Question: I'm a newbie to Wordpress. I'm using Ubuntu. Just now I've installed Wordpress on my machine. When I click on the links in dashboard, it doesn't show any elements. I saw my database 'wordpress' which contains some tables by default. My screen looks like below.

When I click on any of the links in the left sidebar, I can't see any content in the main page.
But I'm able to see my site in 'http://localhost/wordpress/'. I can't see contents in dashboard. Am I missing anything??? Someone help me please.
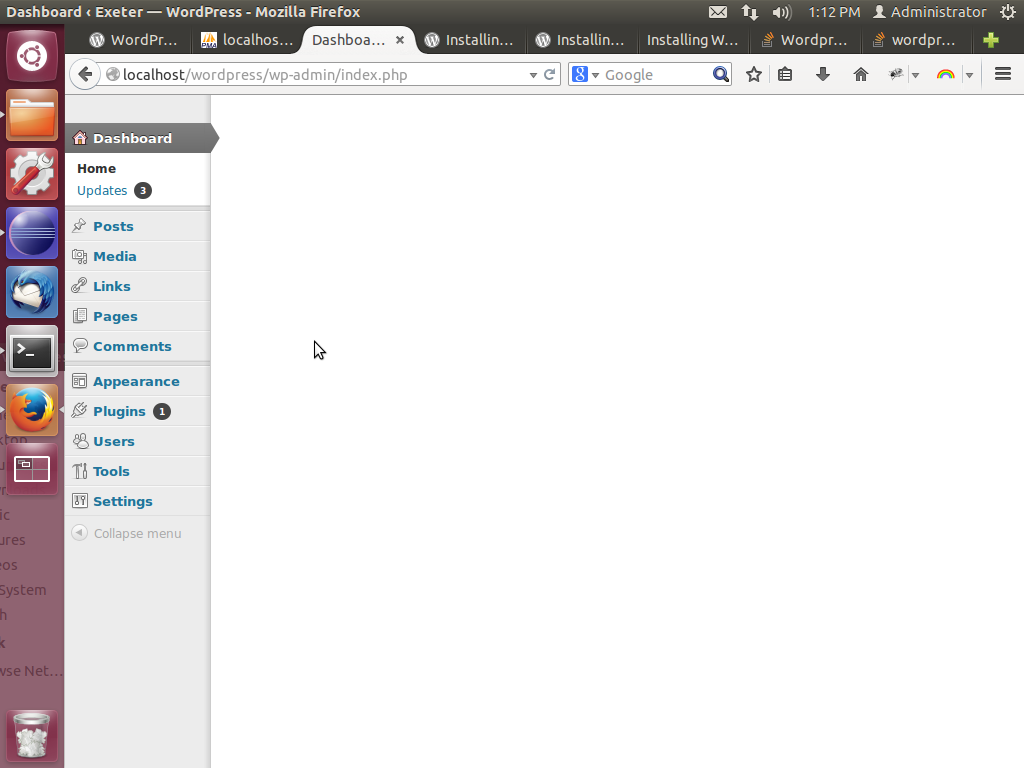
Answer: Hope this one helps:
1. Open file blog/wp-admin/includes/screen.php in your favorite text editor.
2. On line 706 find the following PHP statement: <?php echo self::$this->_help_sidebar; ?>
3. Replace it with the statement: <?php echo $this->_help_sidebar; ?>
4. Save your changes.